Question: Code and Snap of the Exception are attached. Pls Help me out with InputMismatchException. I believe there is something wrong while entering the value at runtime
'''
import java.util.Scanner;
class ObjectArray
{
public static void main(String args[])
{
Scanner key=new Scanner(System.in);
Two[] obj=new Two[3];
for(int i=0;i<3;i++)
{
obj[i] = new Two();
obj[i].name=key.nextLine();
obj[i].grade=key.nextLine();
obj[i].roll=key.nextInt();
}
for(int i=0;i<3;i++)
{
System.out.println(obj[i].name);
}
}
}
class Two
{
int roll;
String name,grade;
}
'''

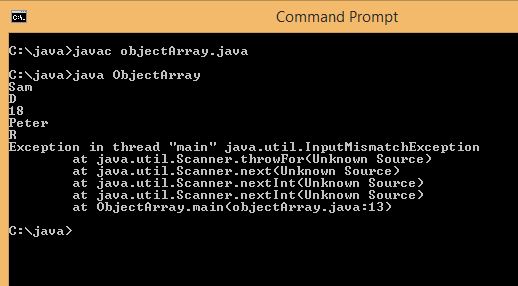
Answer: Instead of :
'''
obj[i].roll=key.nextInt();
'''
Use:
'''
obj[i].roll=Integer.parseInt(key.nextLine());
'''
This ensures the newline after the integer is properly picked up and processed.